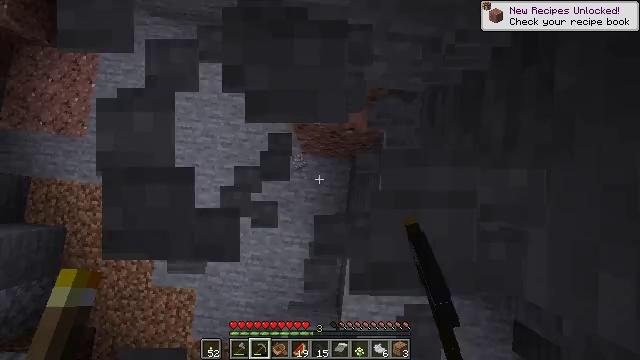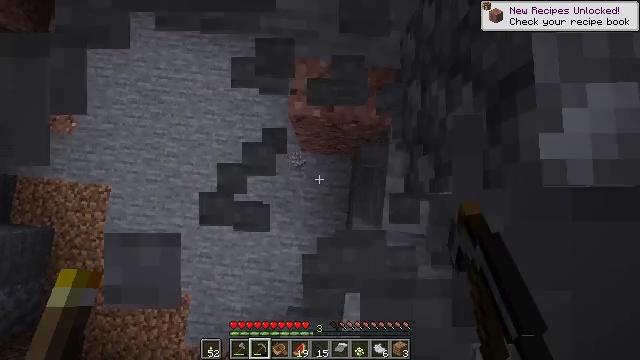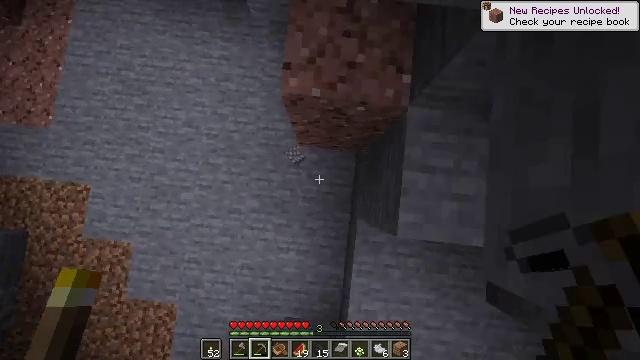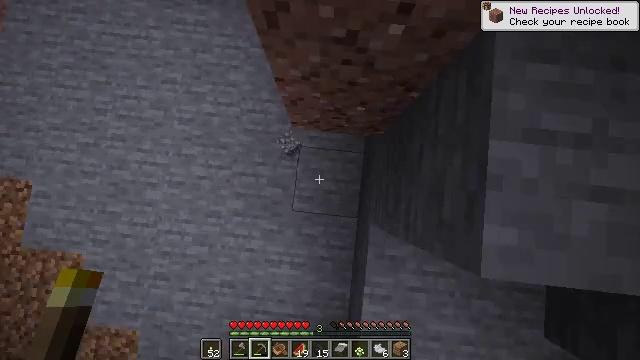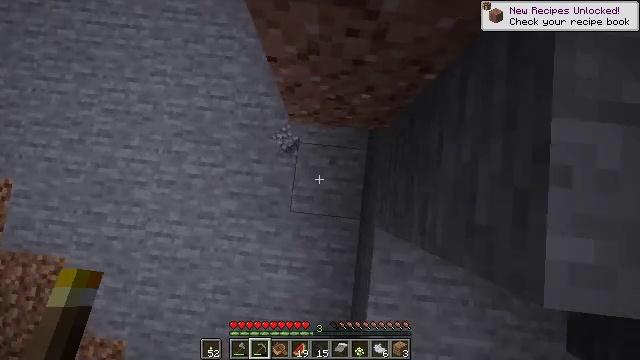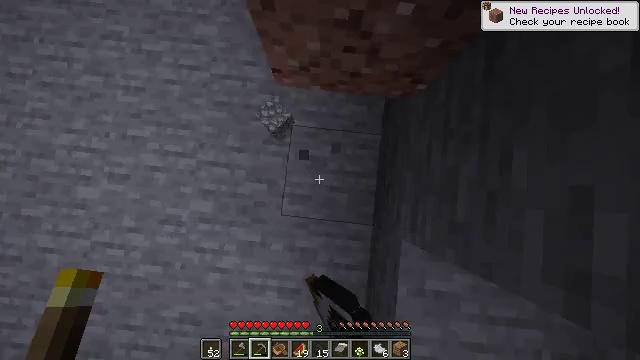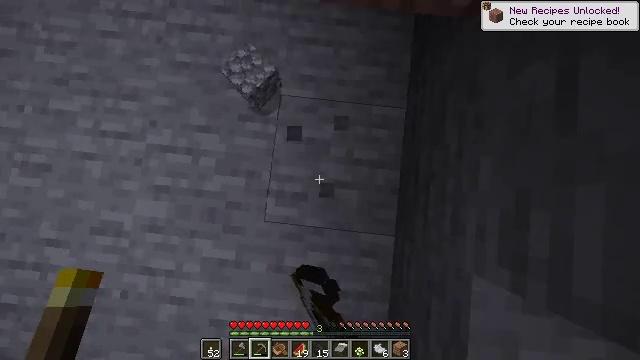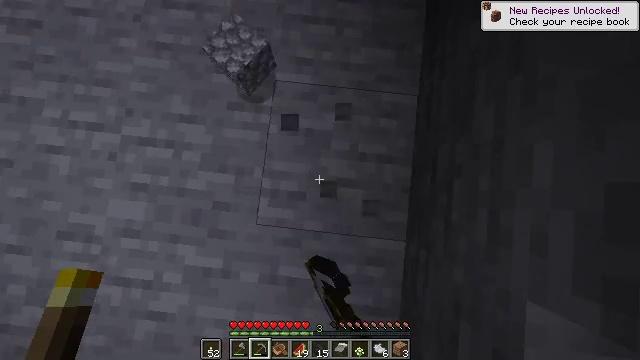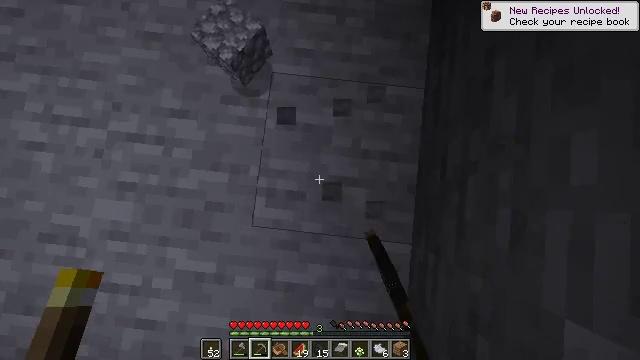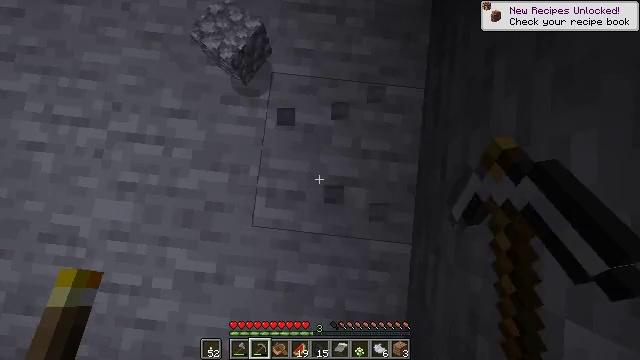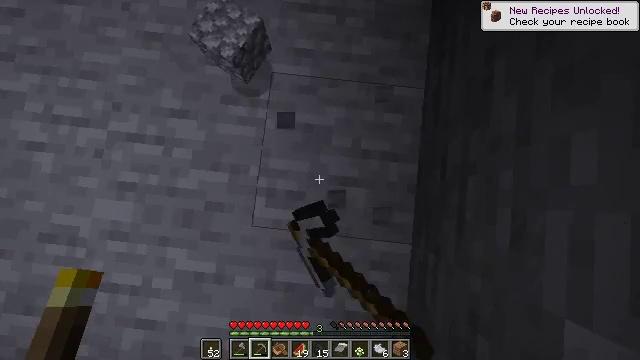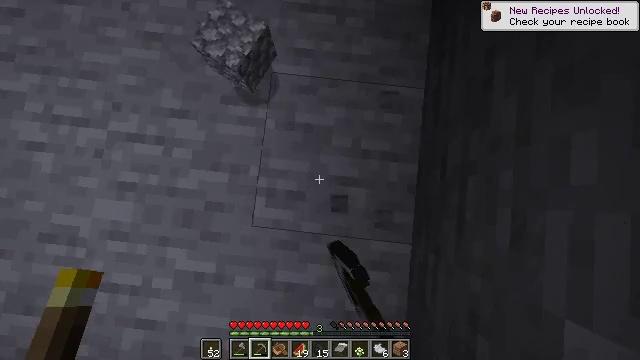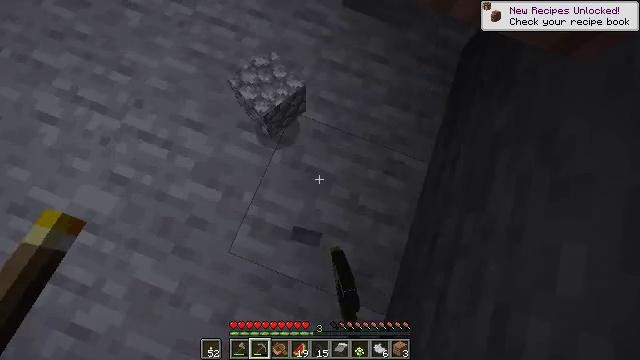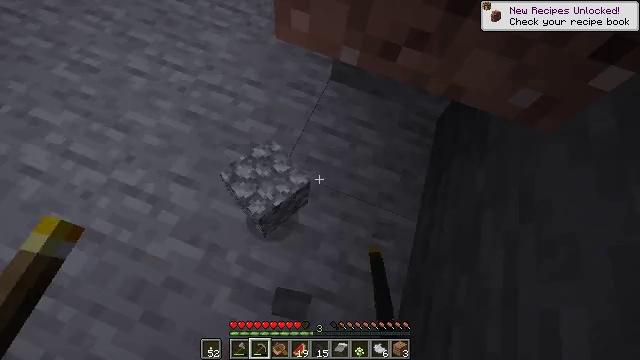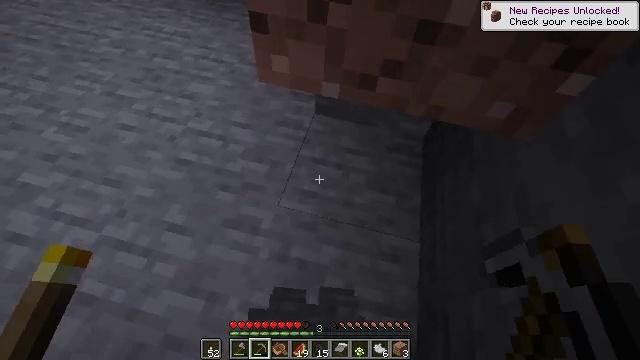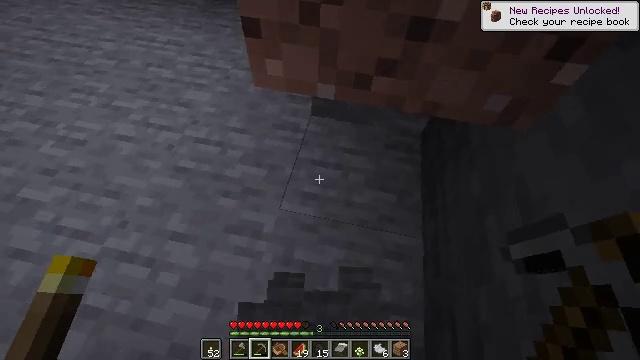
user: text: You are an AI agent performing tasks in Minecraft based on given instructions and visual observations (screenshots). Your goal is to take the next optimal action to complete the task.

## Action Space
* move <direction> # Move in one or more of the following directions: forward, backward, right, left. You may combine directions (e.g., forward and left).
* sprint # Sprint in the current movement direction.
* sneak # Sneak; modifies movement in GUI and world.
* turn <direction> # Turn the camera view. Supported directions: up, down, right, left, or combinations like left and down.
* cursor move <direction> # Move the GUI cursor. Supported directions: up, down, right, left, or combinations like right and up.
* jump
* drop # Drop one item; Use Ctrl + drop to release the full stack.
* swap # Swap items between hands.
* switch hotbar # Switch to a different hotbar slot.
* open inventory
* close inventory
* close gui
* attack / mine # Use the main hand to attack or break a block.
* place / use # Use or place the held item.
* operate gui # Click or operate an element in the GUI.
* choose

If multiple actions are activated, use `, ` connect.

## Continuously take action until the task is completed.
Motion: motion action
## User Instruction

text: Hunt mobs.
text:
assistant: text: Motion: attack / mine
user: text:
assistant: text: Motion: attack / mine
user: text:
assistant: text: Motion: attack / mine
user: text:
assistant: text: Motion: attack / mine
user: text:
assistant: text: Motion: attack / mine
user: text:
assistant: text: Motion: attack / mine
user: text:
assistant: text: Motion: attack / mine
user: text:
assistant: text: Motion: attack / mine
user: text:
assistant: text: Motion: no_op
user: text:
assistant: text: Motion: no_op
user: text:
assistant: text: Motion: no_op
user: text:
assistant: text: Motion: turn left and up
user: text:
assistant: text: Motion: turn left and up
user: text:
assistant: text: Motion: turn up
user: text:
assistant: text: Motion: no_op
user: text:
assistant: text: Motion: no_op
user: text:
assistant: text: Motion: turn up
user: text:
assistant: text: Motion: turn left and up
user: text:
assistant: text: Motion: turn right and up
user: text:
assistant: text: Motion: turn up
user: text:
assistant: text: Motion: turn up
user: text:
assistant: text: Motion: turn up
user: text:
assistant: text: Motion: turn up
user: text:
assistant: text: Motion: no_op
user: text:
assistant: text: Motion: no_op
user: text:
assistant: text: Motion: switch to hotbar 1
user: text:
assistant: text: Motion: turn up, switch to hotbar 1
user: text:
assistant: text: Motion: turn left and up, switch to hotbar 1
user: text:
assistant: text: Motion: turn left and up
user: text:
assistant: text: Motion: turn left and up